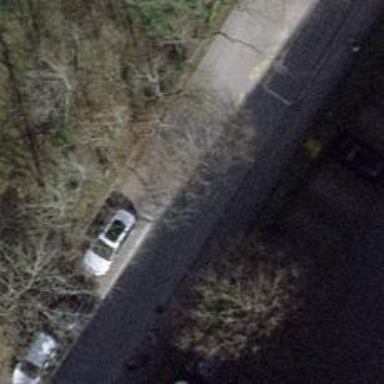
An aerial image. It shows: Residential road with opposite cycleway.